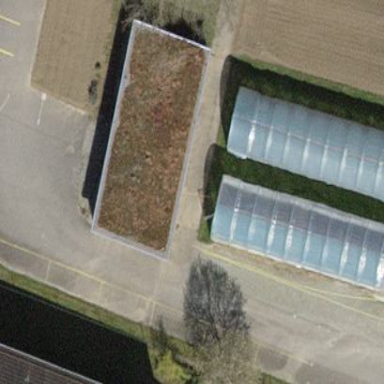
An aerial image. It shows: Shed with flat roof.